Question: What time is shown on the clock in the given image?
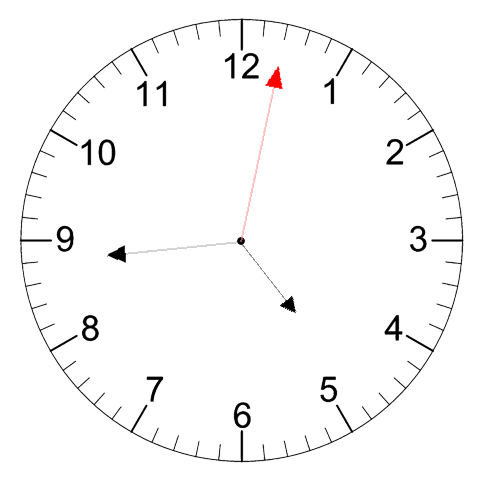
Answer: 04:44:02